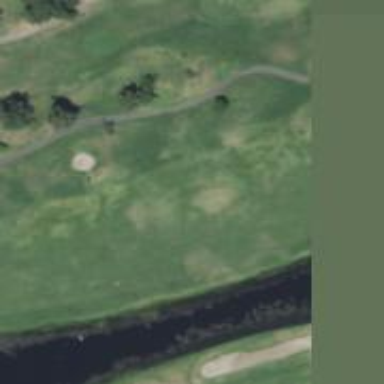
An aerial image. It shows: Golf hole.